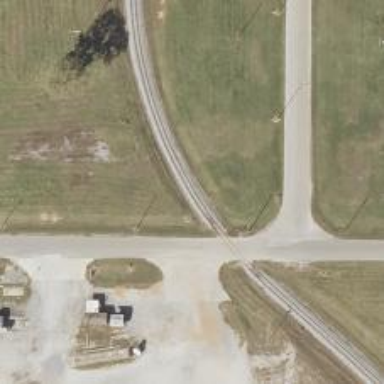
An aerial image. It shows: Railway spur service.